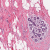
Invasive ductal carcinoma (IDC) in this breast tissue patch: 0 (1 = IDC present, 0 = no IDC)